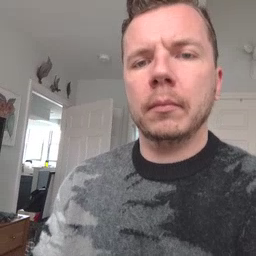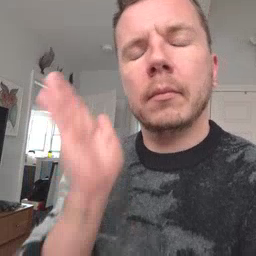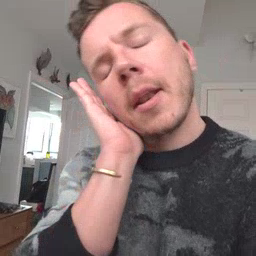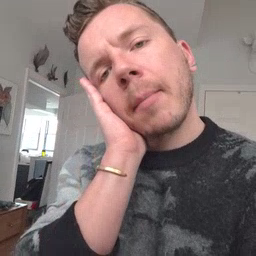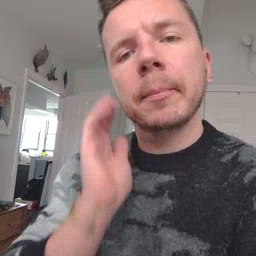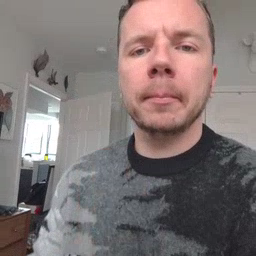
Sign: nap